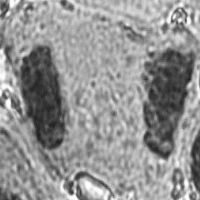
Label: telophase